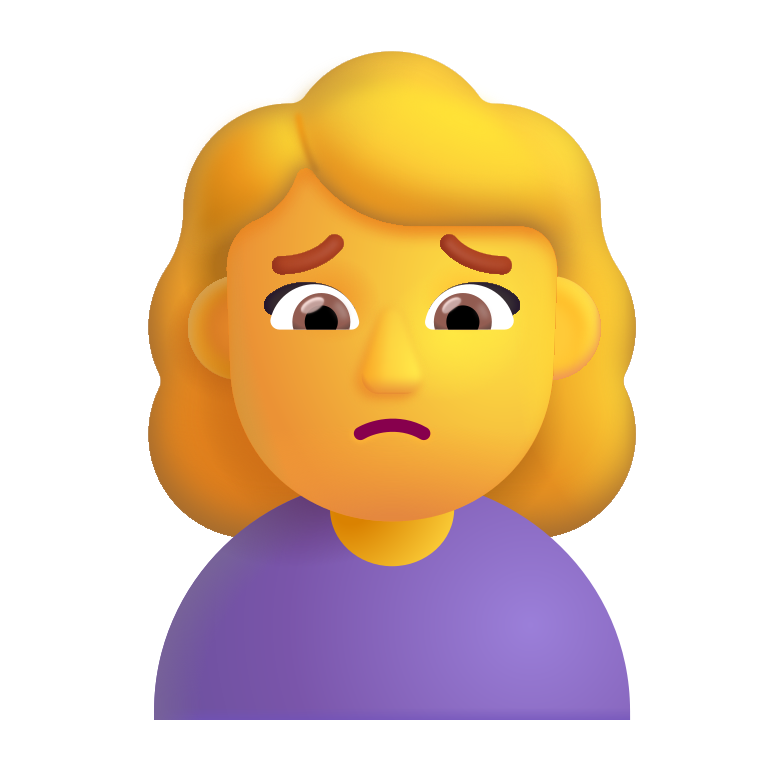
woman frowning color default